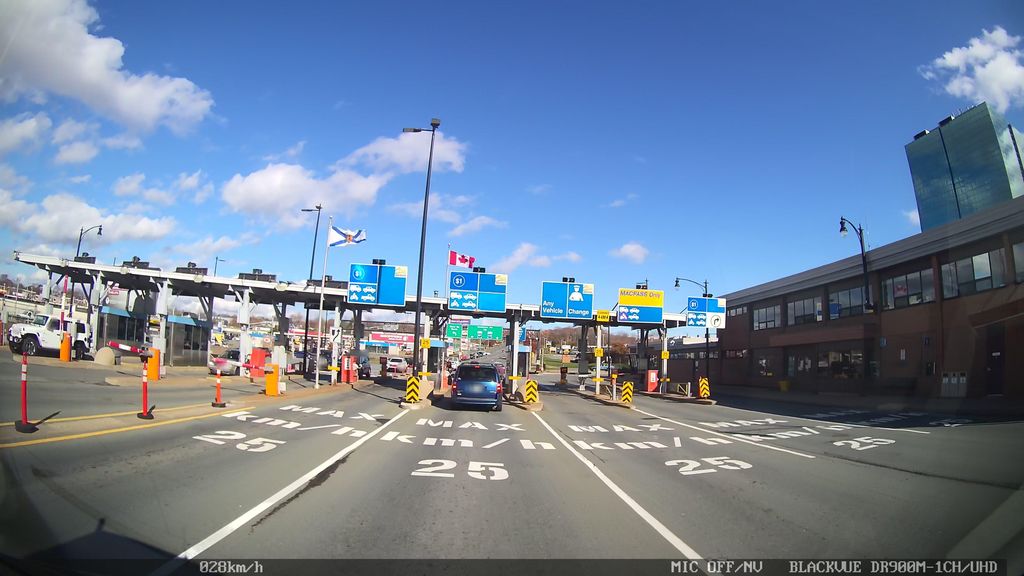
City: halifax